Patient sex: M
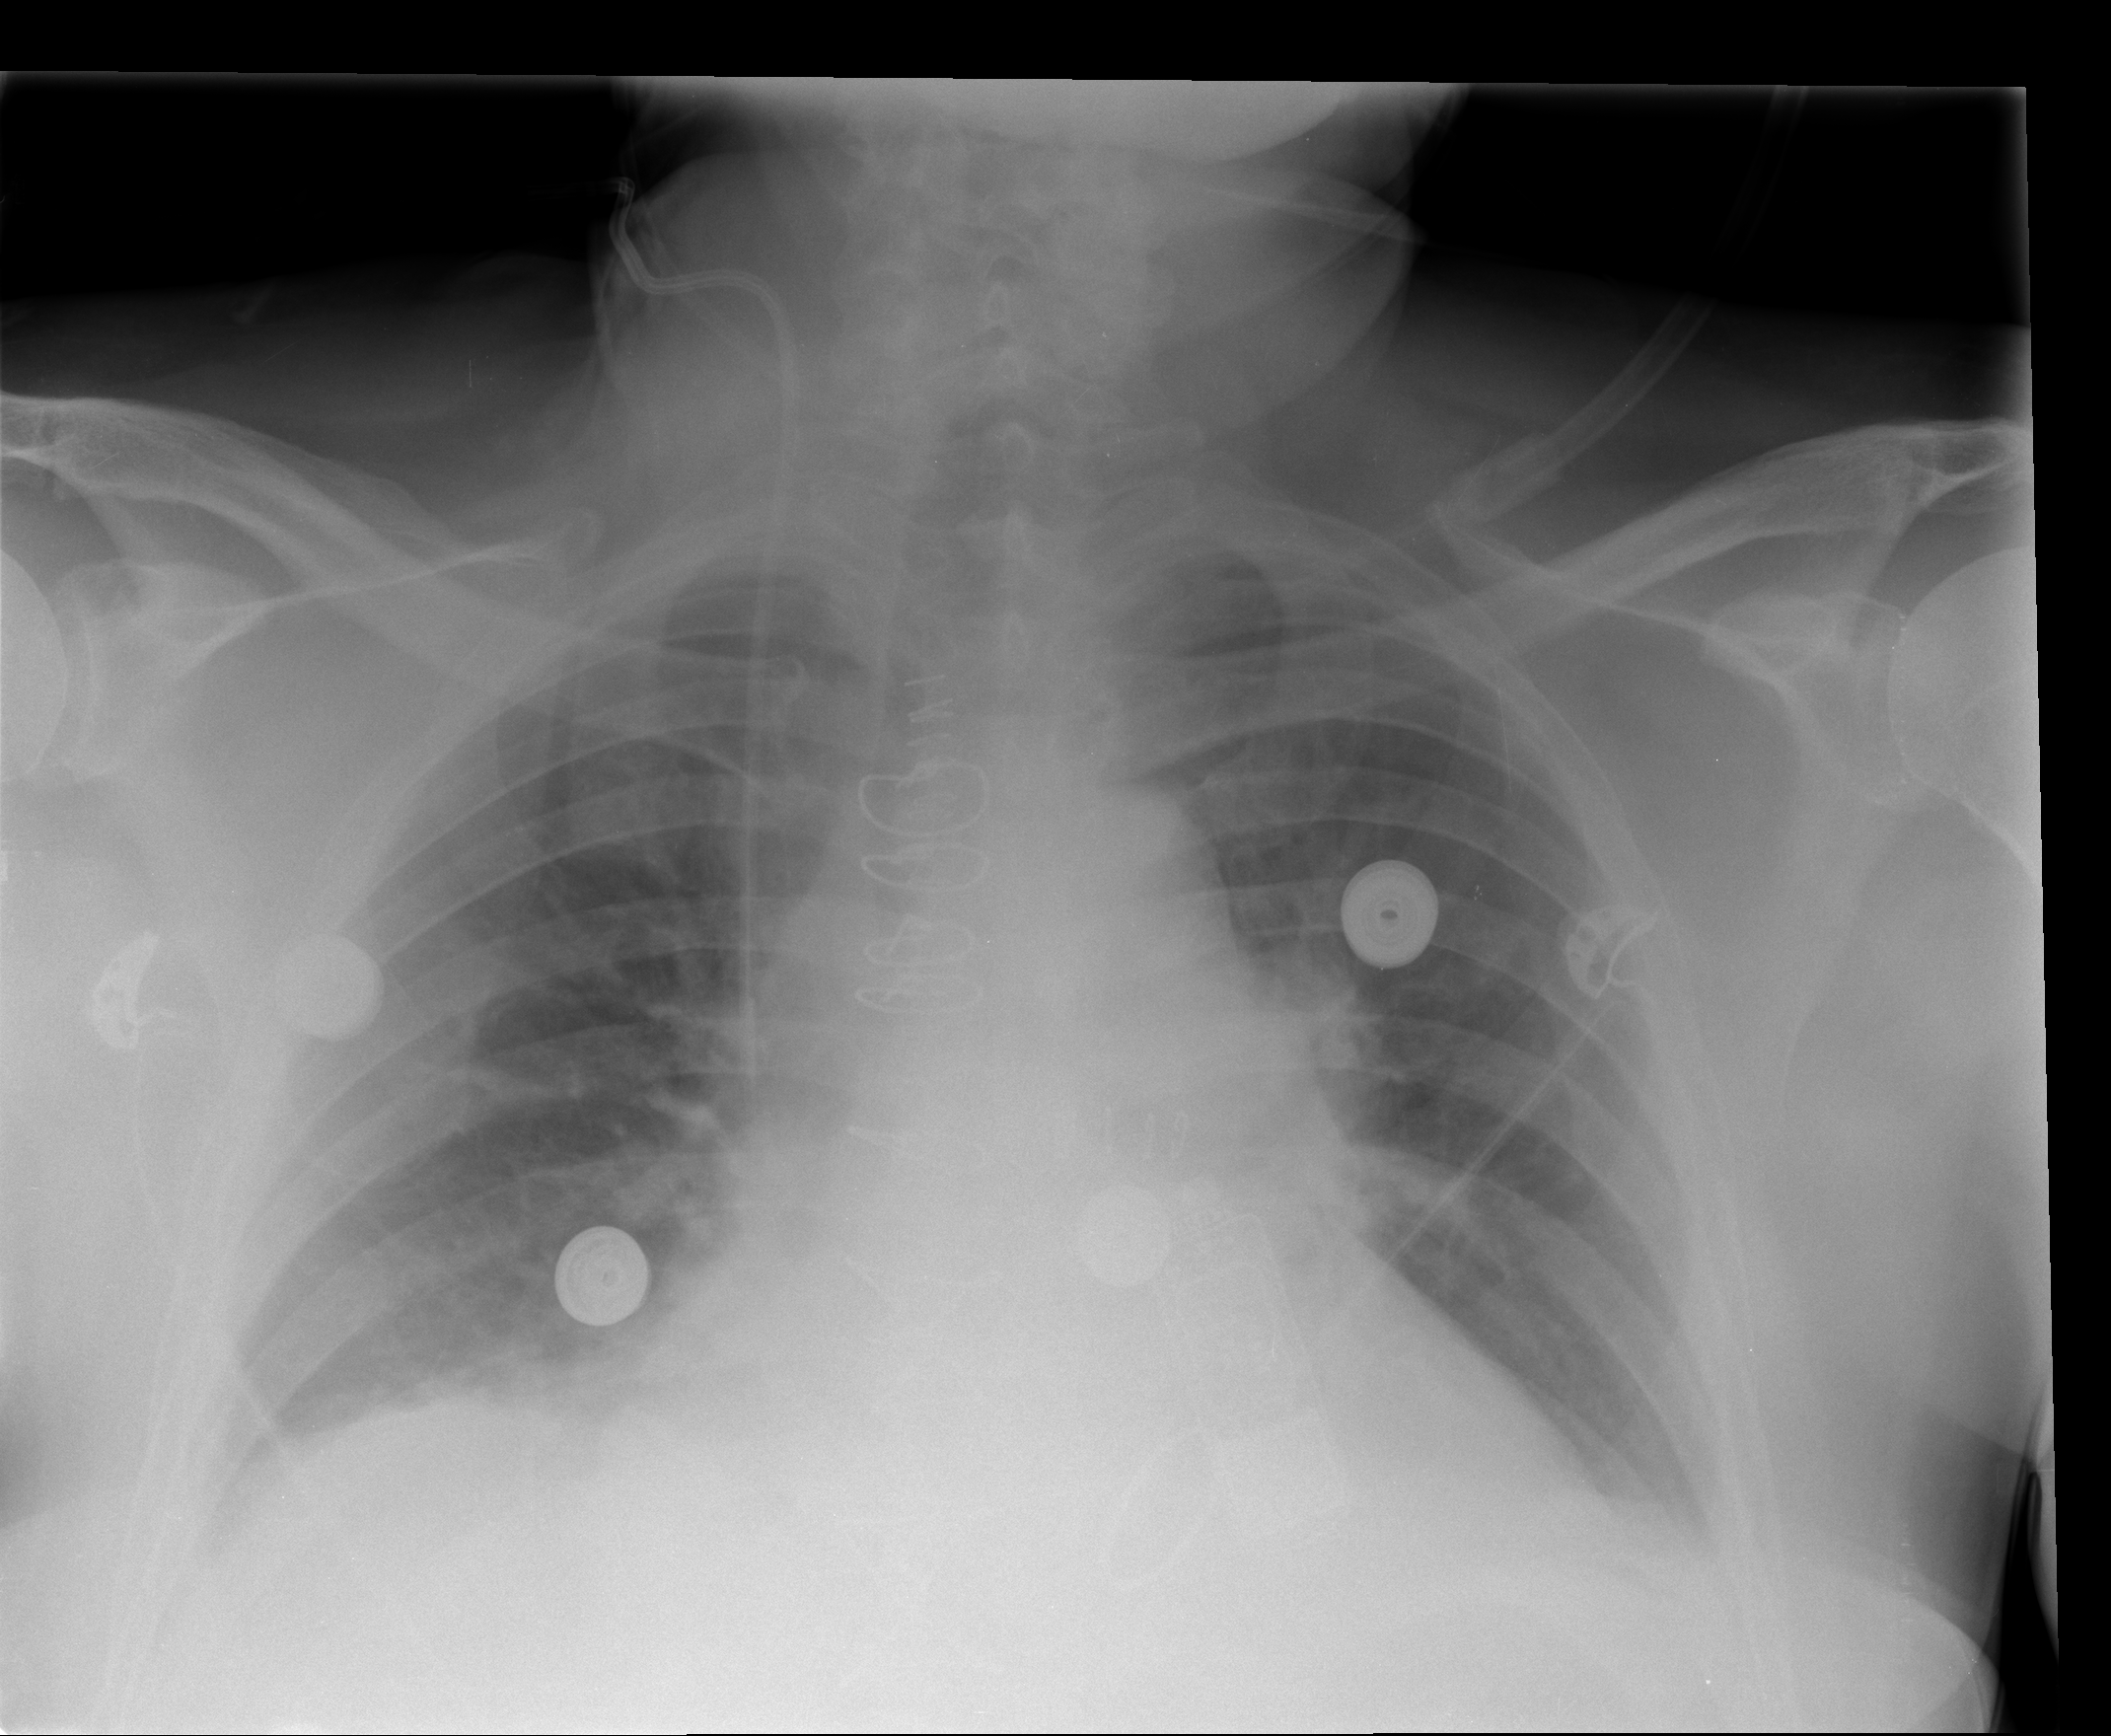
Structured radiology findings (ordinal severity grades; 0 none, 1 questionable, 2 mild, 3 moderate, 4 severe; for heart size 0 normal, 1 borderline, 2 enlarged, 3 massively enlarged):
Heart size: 0
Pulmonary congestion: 0
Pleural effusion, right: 0
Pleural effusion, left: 0
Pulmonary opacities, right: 0
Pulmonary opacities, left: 0
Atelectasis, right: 1
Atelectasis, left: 1